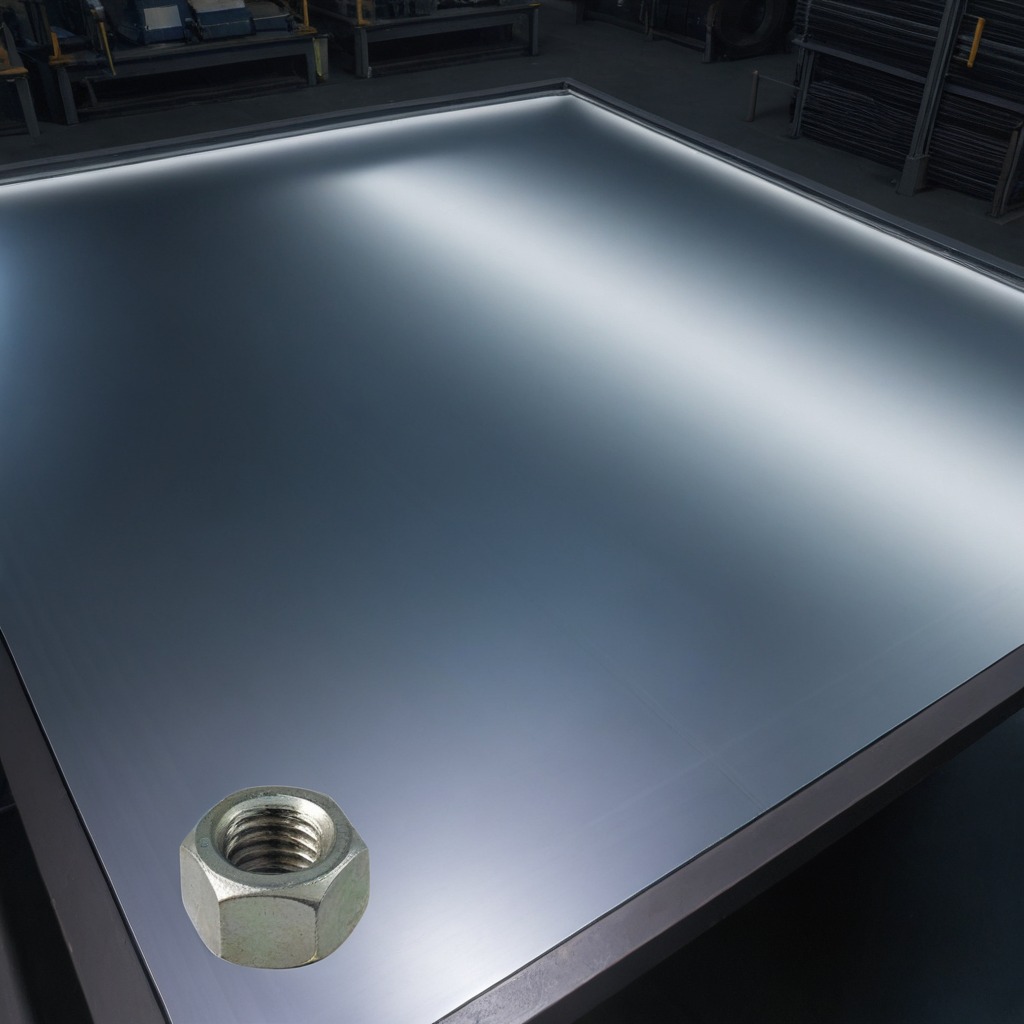
A metal nut is lying on the tabletop.